Interaction volume radius: 10 \u00c5
Interaction volume height: 25 \u00c5
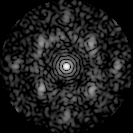
Disorder parameter: 0.6281